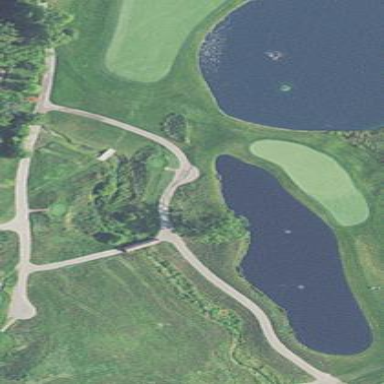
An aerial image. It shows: Water hazard on golf course. The hazard is natural water feature.